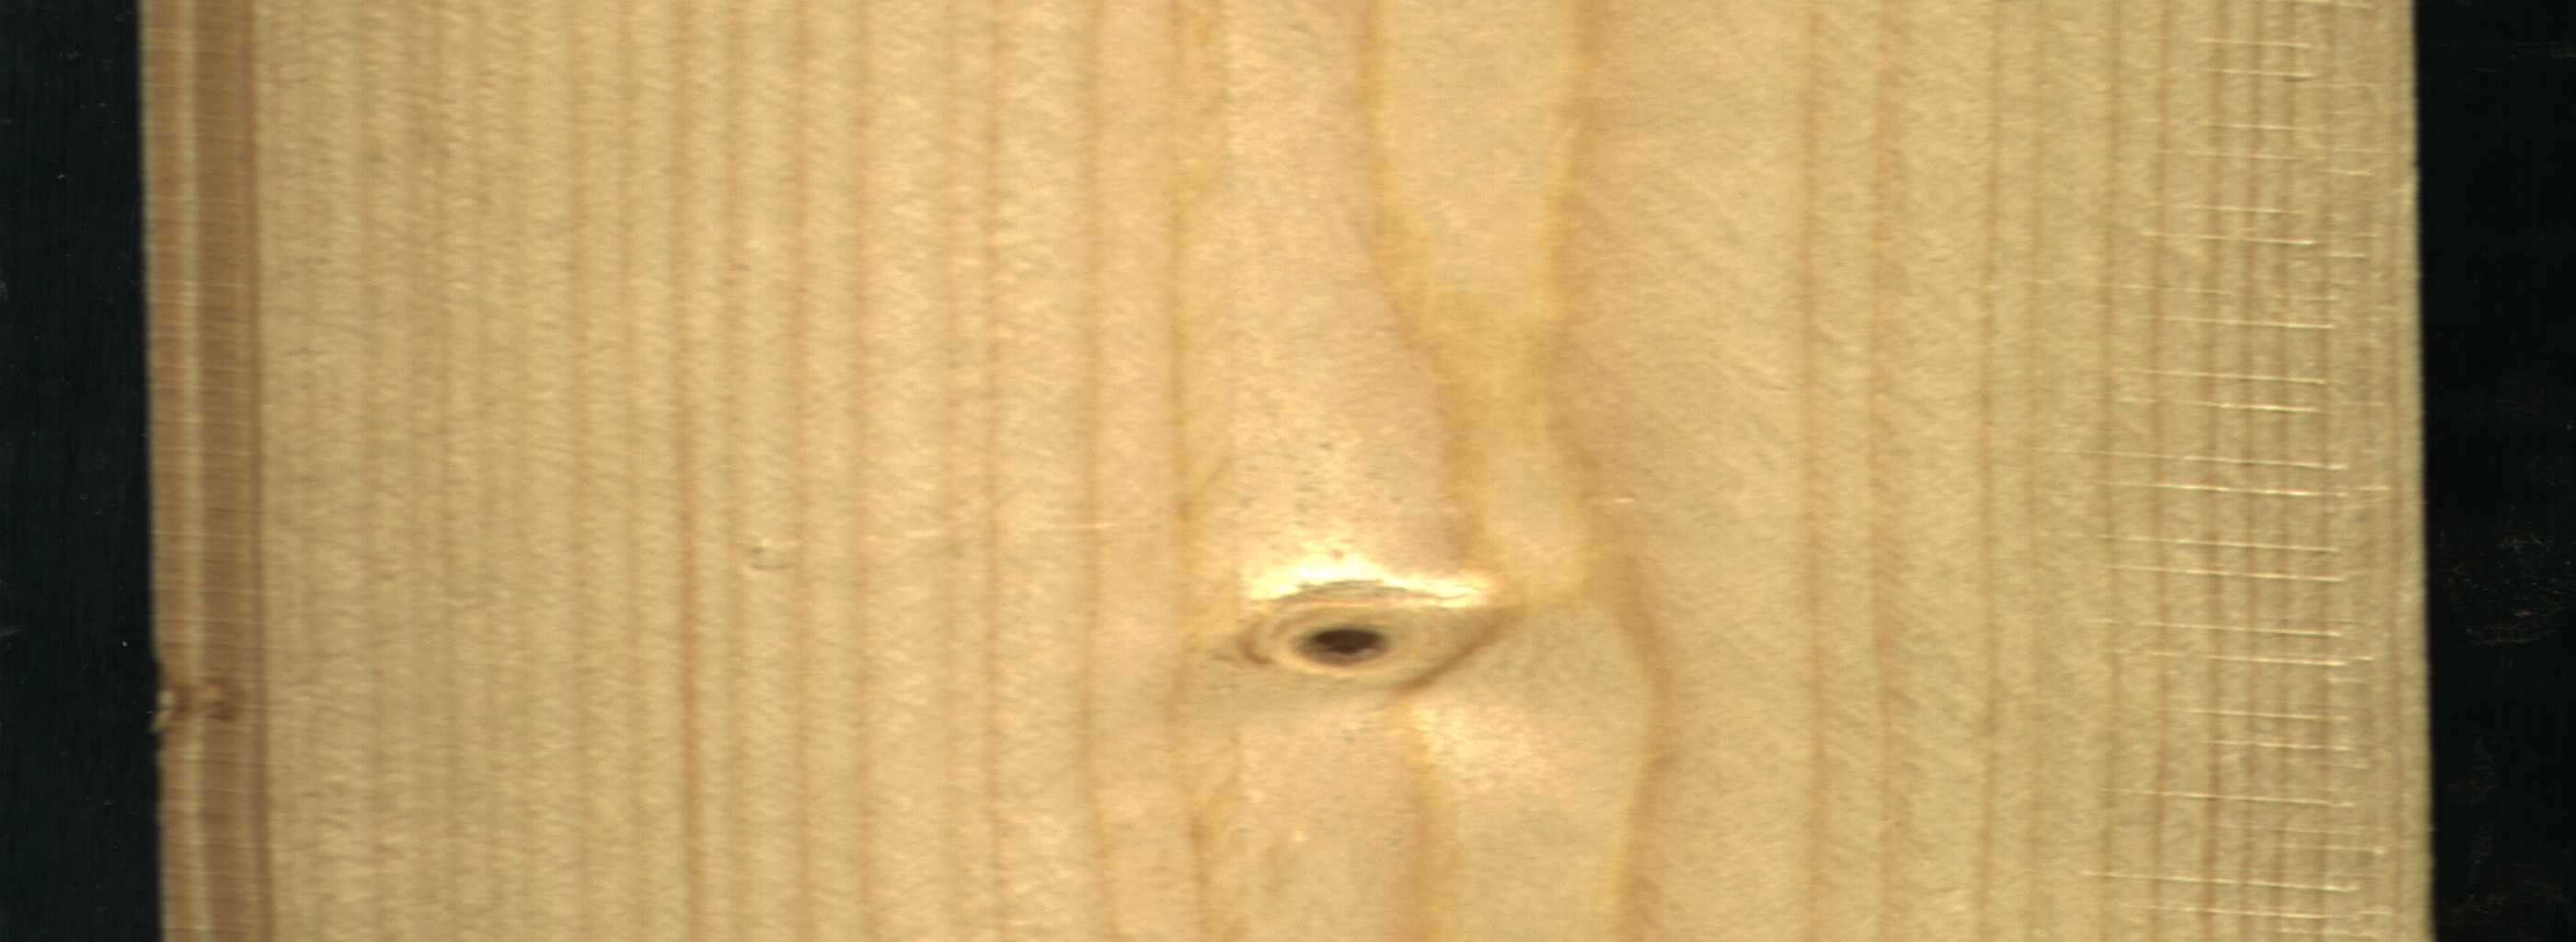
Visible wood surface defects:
Quartzity
Live_Knot